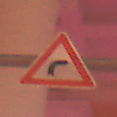
Verkehrszeichen: KurveRechts
Umgebung: Outdoor, Urban
Tageszeit: Night
Wetter: Overcast
Licht: Artificial
Jahreszeit: Winter
Kontrast: MediumContrast